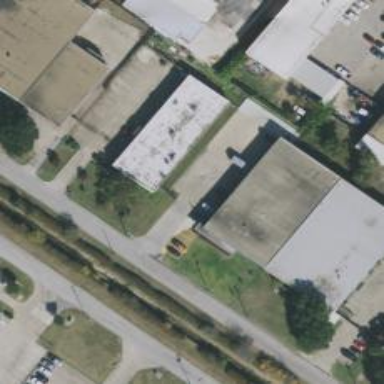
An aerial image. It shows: Warehouse.